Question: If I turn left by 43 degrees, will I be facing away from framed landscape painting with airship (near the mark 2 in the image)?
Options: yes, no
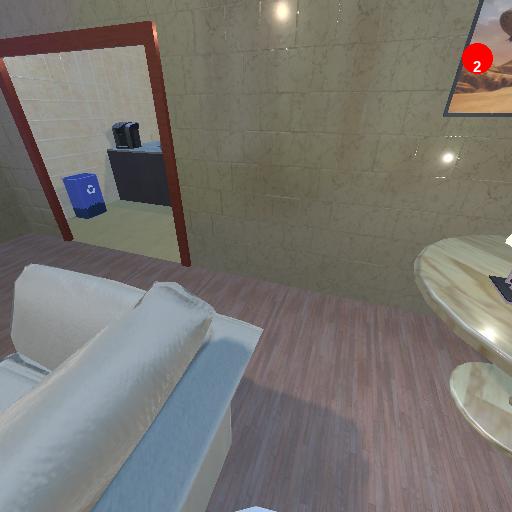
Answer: yes